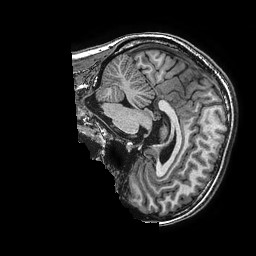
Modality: T1w
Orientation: sagittal
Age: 16
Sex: female
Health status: ill
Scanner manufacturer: ge
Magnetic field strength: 3 T
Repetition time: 0.0077 s
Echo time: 0.003436 s